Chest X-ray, AP view. Patient: 15 years old, sex M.
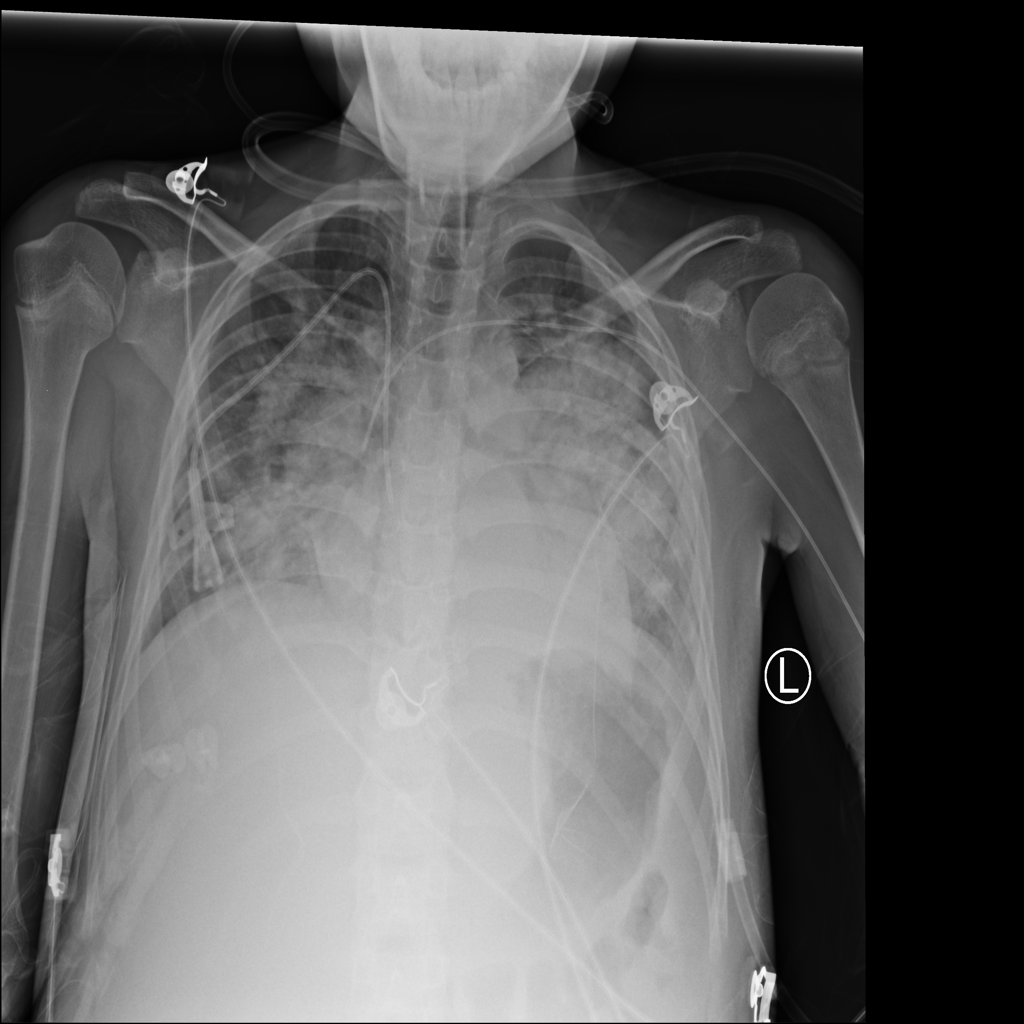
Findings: Pneumonia